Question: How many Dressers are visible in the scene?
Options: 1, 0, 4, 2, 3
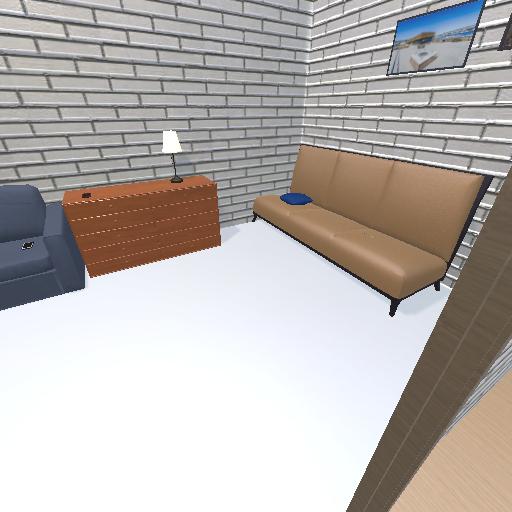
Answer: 1